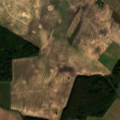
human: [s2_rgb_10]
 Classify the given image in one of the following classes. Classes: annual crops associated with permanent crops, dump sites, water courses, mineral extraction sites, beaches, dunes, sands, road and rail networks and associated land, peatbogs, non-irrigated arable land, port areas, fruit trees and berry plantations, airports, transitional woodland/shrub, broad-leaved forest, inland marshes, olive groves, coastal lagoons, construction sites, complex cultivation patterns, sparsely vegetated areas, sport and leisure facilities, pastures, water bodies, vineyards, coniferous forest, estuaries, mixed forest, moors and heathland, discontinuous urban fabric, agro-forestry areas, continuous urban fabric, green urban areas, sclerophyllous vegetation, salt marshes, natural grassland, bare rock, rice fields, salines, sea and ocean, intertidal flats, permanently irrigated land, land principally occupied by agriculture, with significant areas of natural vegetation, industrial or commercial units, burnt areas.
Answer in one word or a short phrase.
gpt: non-irrigated arable land, broad-leaved forest